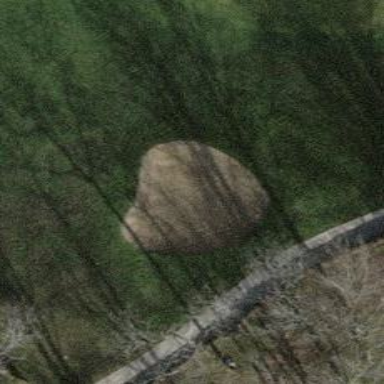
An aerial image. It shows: Golf bunker filled with natural sand.